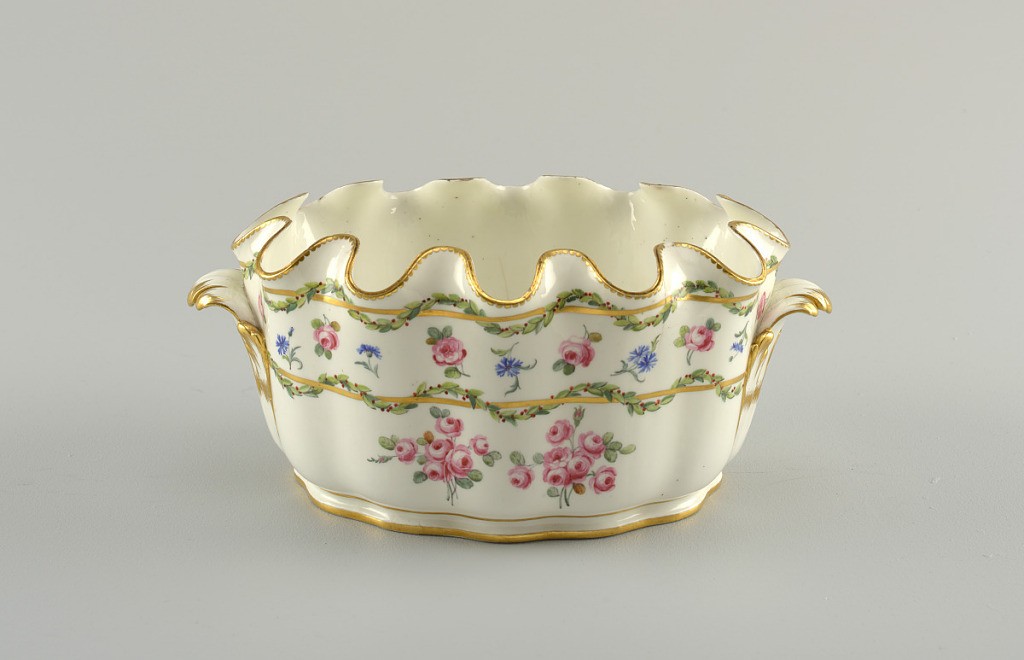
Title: Wine Glass Cooler (Verrière; One of a Pair)
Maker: Sèvres Porcelain Manufactory, French, established 1756
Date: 1776
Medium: soft paste porcelain, vitreous enamel, gold
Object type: monteith
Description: Oval, with wavy sides and incurving scalloped edge. Curved foliate handle at either end. Decorated with horizontal gold bands twined about with laurel cables, and scattered roses and bunches of roses.